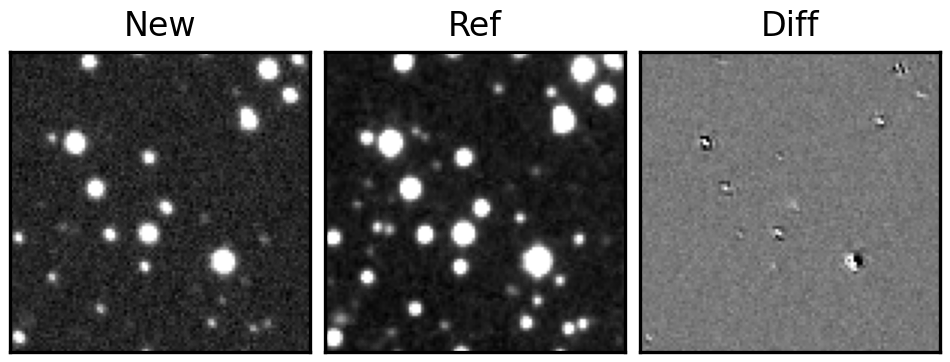
Label: real